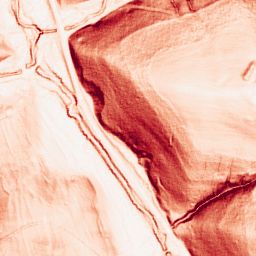
Category: morphological
Decomposition family: morphological_gradient
Decomposition parameters: size: 3
shape: square
Upsampling method: quartic
Upsampling parameters: scale: 8
Upsampling scale: 8